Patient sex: M
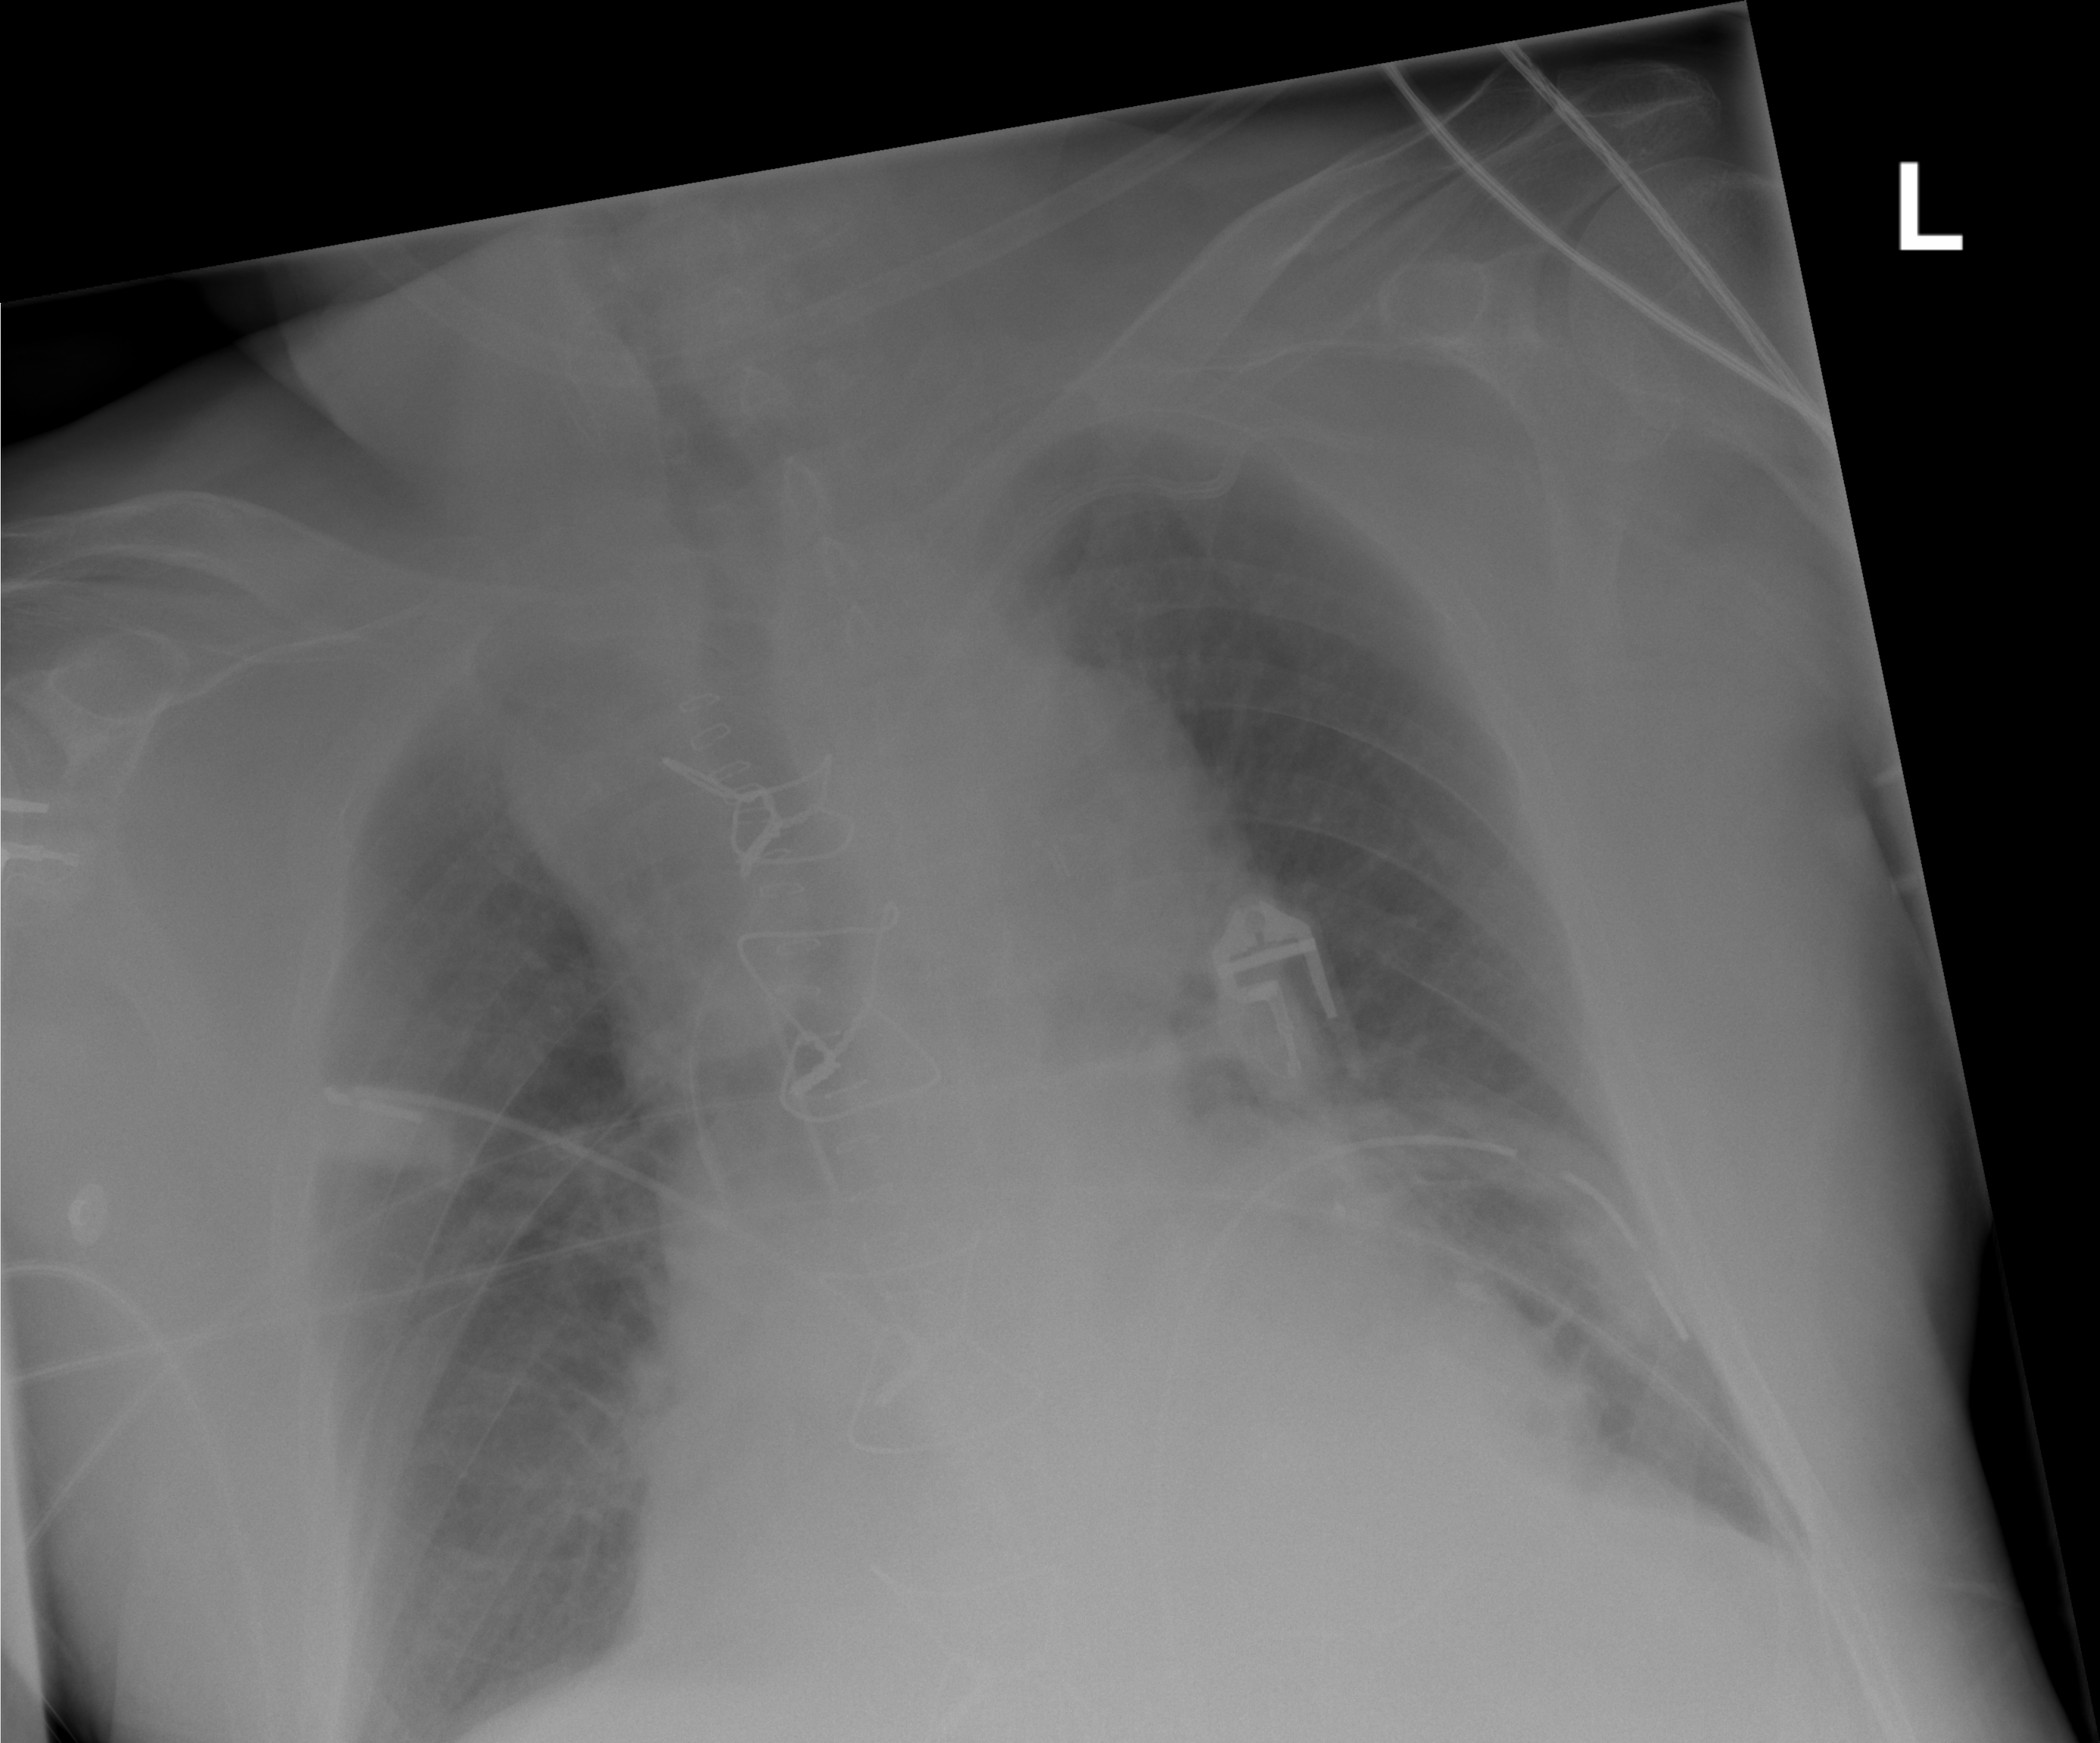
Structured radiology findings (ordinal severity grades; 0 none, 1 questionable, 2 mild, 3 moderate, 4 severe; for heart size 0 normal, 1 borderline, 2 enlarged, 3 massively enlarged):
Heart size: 2
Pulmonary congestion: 2
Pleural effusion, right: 2
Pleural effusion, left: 1
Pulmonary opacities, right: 0
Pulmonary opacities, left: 0
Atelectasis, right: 2
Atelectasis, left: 2